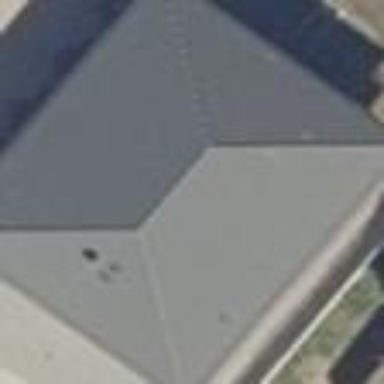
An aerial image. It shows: Hotel with hipped roof shape.